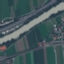
Label: River